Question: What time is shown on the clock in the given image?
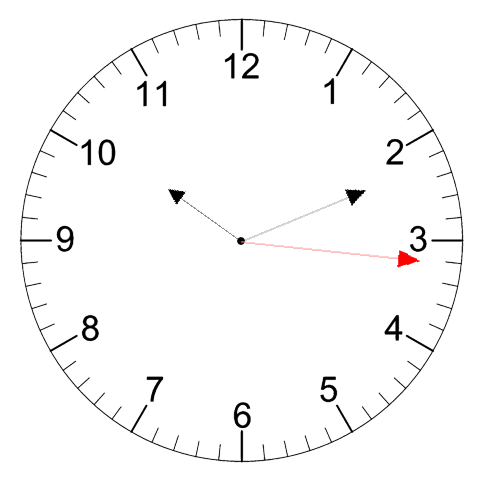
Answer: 10:11:16